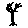
Label: tree